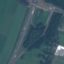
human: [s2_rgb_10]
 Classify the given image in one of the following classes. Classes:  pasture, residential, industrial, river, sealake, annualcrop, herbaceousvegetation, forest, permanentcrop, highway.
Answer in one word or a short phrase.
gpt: Highway